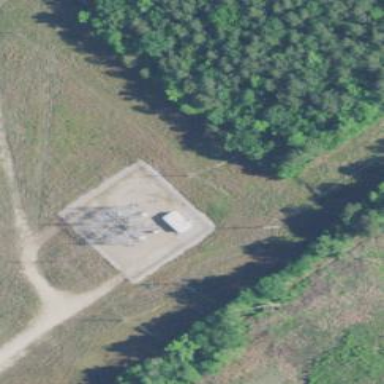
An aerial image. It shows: Power substation with fence around it. The substation is used for switching.